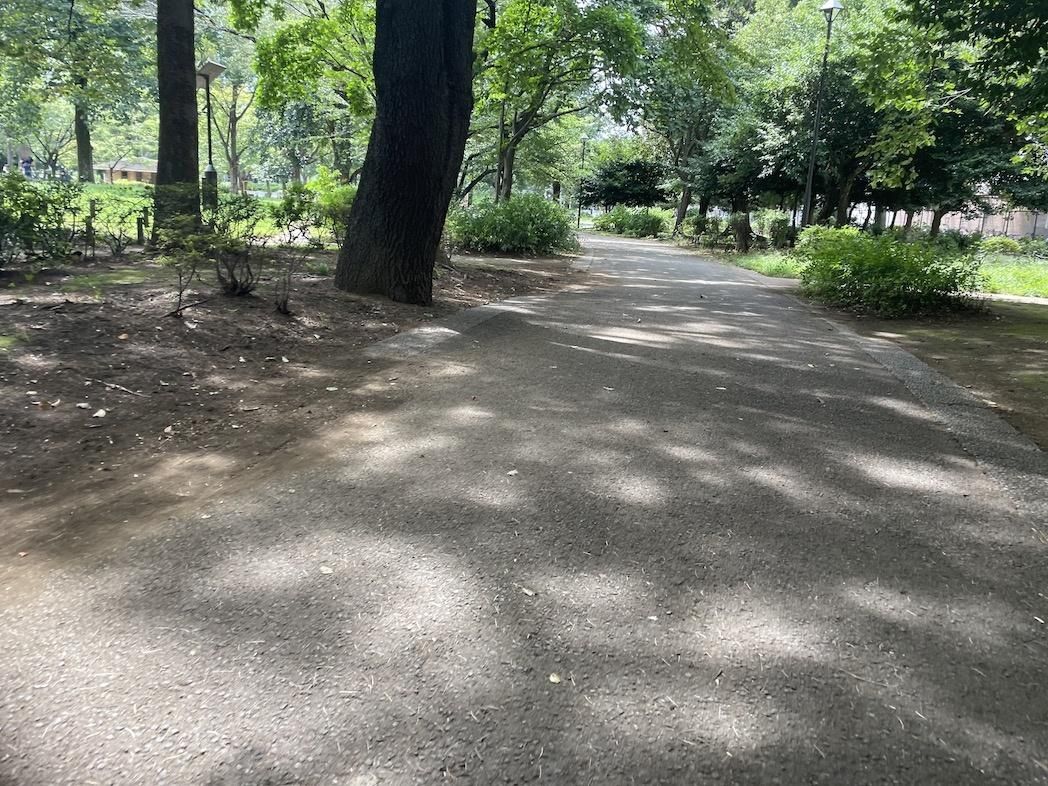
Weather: clear
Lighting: day
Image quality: slightly poor
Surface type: walking surface
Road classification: footway
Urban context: urban centre
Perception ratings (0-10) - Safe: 7.35, Lively: 4.92, Beautiful: 9.51, Boring: 2.98, Depressing: 4.16, Wealthy: 6.81